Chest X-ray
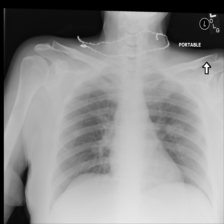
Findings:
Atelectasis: negative
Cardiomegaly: negative
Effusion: negative
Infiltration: negative
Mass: negative
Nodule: positive
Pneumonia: negative
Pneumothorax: negative
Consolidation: negative
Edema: negative
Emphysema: negative
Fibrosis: negative
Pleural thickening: negative
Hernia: negative